Question: I'm trying to figure out most of the database design and normalization before I do much for my current project. Unfortunately I don't have much experience with database design, so it's a fairly slow process. One of the issues I'm trying to figure out is what's the best way to deal with a situation where one table may, or may not, be associated with another table.
A little background will help clear the question: I'm building a web application, using Rails 3.2, that helps manage races. People will be able to create accounts (/user accounts), host races, and manage the various aspects.
One thing is that the participants in a given race may or may not be users. In fact, we can assume that most of them will not be users. But for those who are, it would be nice to be able to link to their profiles (and, going the other way, link from their profiles to the races they've participated in).
It's sort of like blog posts where people can post anonymous comments, but if they do decide to log in and use their account then it's linked with the post in various ways.
I've searched for a while, but haven't really found solutions. I figure the way to do it is to have the Participants model note "has_one UserParticipation", which would usually be nil.
Is that a valid solution?
Is there a better way to go about this?
Here's a small diagram I threw together in Paint to concisely show the issue:
Question 2:
This is a little less important, but I figured I'd ask it in the same question because I've already posted the relevant question: several things will reference participants, is there any reason to set up a composite {Race_ID, Participant_Number} super key rather than always reference it using "race.participants"? (As far as I can tell, these would work very similarly.)
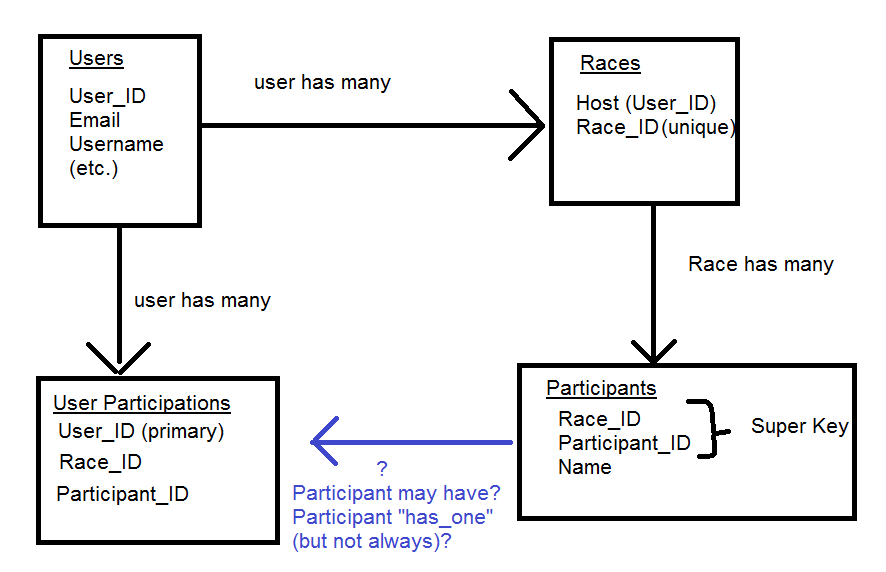
Answer: You may be over thinking it a bit. If I am following you correctly, this is a simple entity relationship diagram I whipped up in Dia:

Some explanation on the assoications of a to :
A Participant will have the 'belongs_to :user' association, which is 'nil' if there is no associated User.
A User will have the 'has_many :participants' association, allowing none to many Participants relations. If there are none, a user instance will have 'user.participants' equal an empty array.
As to the second question, you would only need to use both keys if you are querying for a specific participant for specific race, e.g. 'where participant_id = 7 and race_id = 4'.